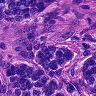
Metastatic tissue present: yes